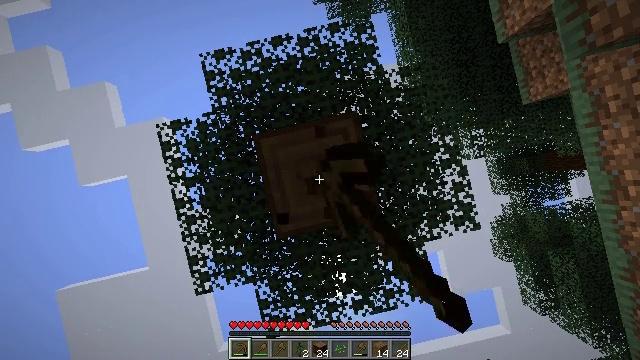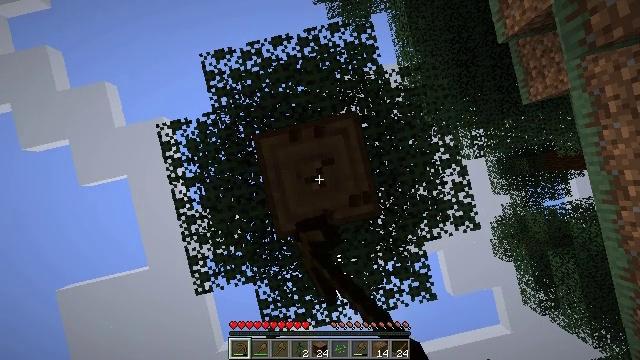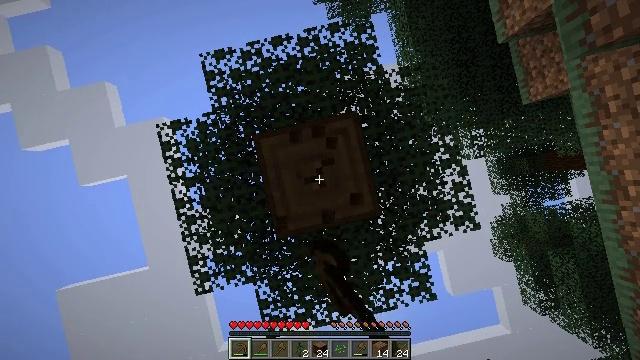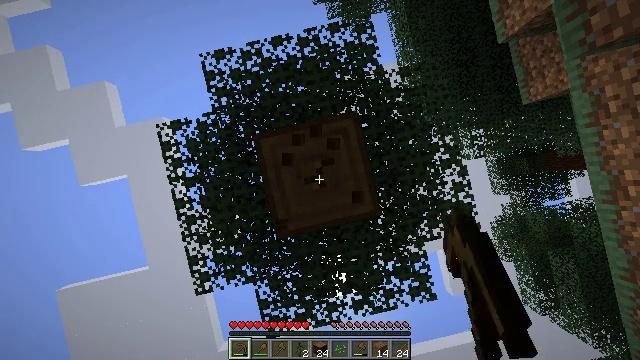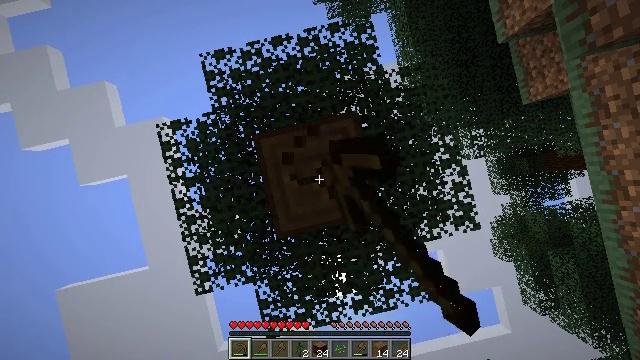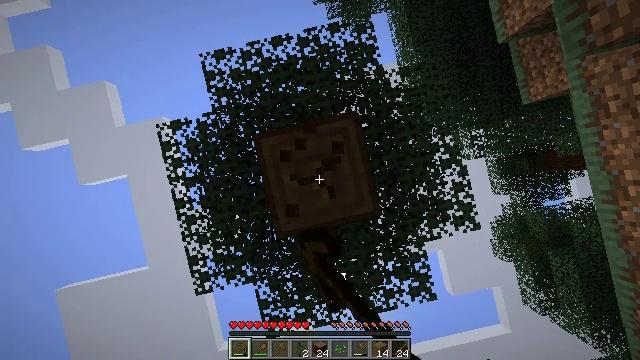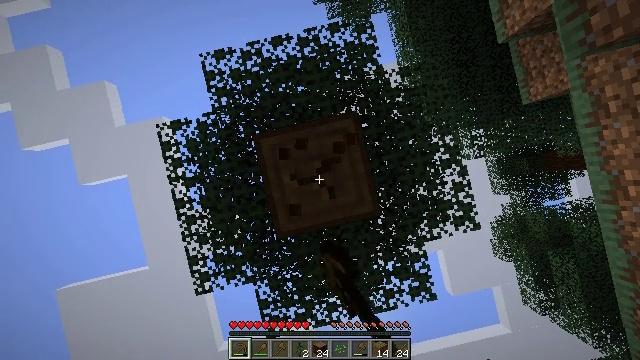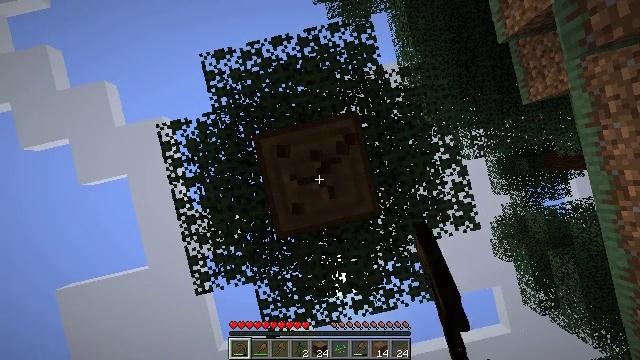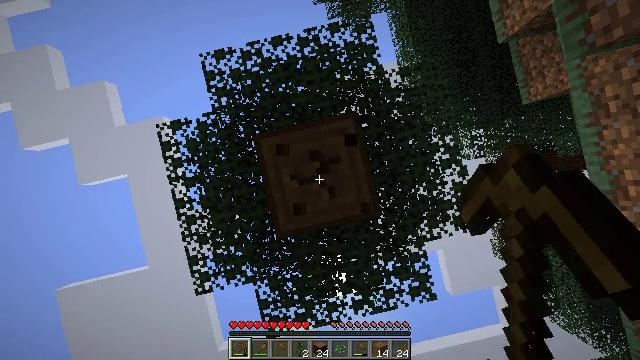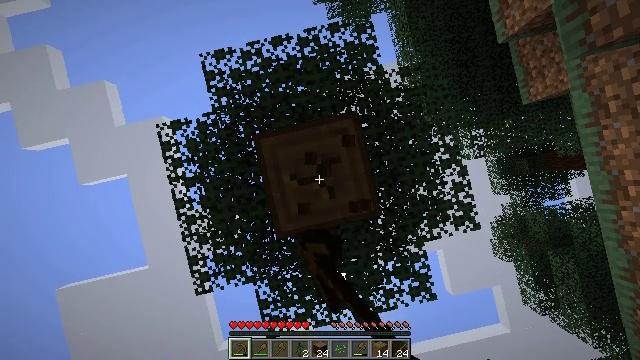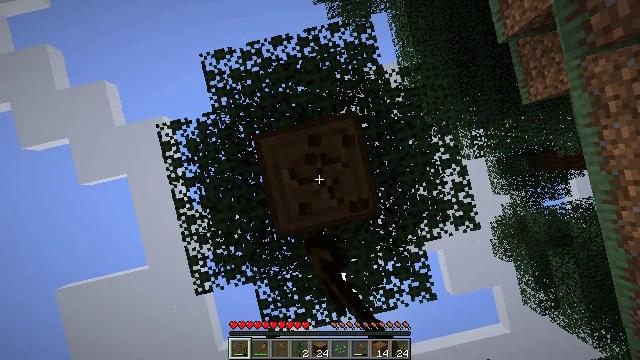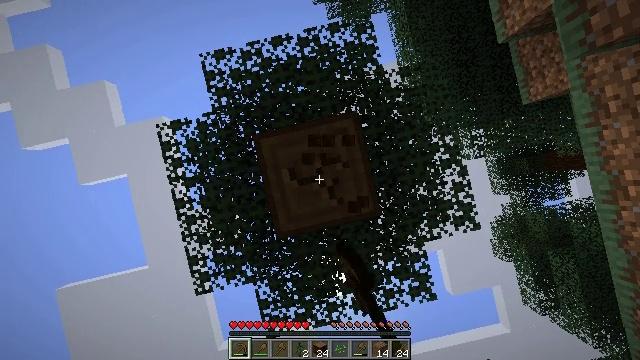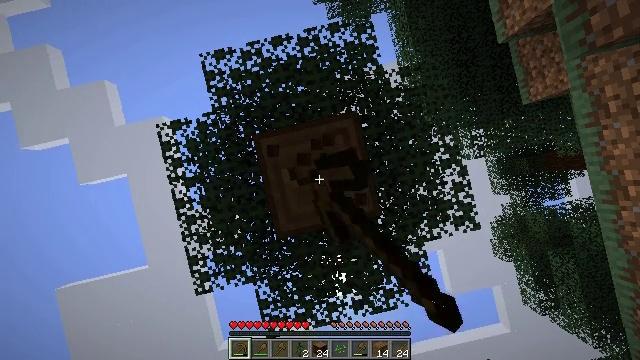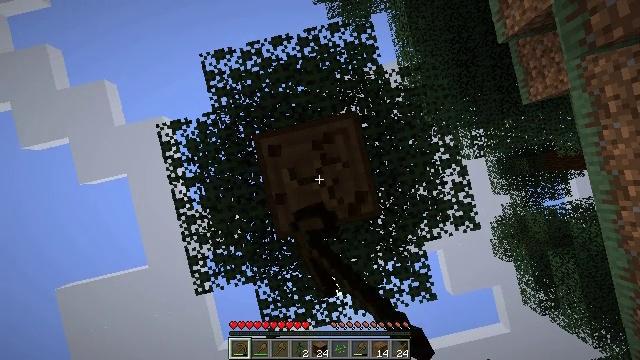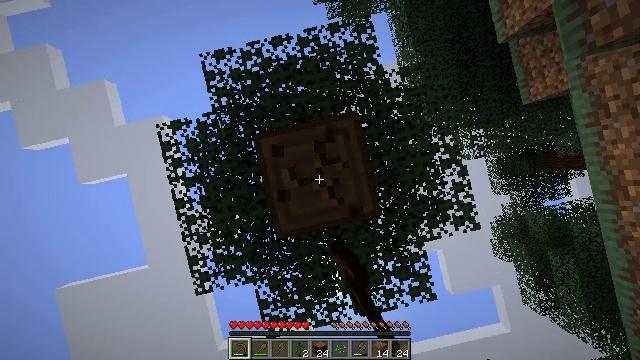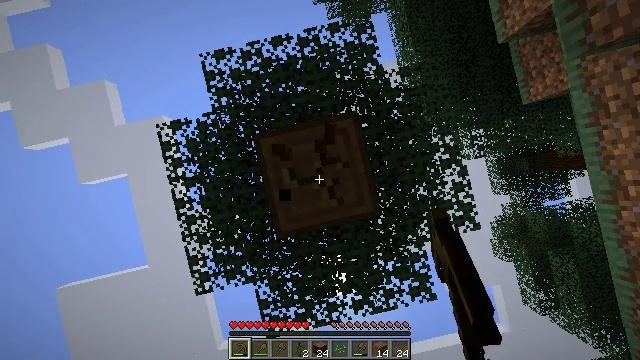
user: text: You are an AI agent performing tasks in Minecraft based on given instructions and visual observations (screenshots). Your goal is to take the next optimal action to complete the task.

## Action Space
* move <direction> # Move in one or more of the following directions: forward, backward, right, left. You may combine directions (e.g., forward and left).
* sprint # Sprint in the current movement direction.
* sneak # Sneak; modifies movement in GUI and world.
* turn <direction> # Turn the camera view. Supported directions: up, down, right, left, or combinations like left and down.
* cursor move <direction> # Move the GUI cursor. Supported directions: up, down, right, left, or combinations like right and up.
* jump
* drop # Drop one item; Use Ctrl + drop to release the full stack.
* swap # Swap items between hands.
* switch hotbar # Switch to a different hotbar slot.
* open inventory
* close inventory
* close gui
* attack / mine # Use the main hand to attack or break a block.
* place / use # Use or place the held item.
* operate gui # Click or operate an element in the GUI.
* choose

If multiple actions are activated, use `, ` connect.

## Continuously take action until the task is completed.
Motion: motion action
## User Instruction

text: Gather spruce log by chopping the tree.
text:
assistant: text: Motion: attack / mine
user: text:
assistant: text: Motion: attack / mine
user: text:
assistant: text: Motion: attack / mine
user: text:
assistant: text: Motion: attack / mine
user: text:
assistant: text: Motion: attack / mine
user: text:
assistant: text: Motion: attack / mine
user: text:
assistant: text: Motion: attack / mine
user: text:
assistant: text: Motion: attack / mine
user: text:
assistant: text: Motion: attack / mine
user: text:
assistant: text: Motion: attack / mine
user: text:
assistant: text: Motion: attack / mine
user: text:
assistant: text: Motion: attack / mine
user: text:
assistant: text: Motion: attack / mine
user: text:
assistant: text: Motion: attack / mine
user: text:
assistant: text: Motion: attack / mine
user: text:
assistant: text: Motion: attack / mine
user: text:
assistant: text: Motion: attack / mine
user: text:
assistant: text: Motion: attack / mine
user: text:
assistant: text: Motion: attack / mine
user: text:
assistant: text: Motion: attack / mine
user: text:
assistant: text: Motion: attack / mine
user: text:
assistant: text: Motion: attack / mine
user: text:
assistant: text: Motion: attack / mine
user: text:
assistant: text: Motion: attack / mine
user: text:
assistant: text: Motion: attack / mine
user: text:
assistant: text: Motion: attack / mine
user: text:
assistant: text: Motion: attack / mine
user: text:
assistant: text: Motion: attack / mine
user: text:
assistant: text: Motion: attack / mine
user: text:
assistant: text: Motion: attack / mine